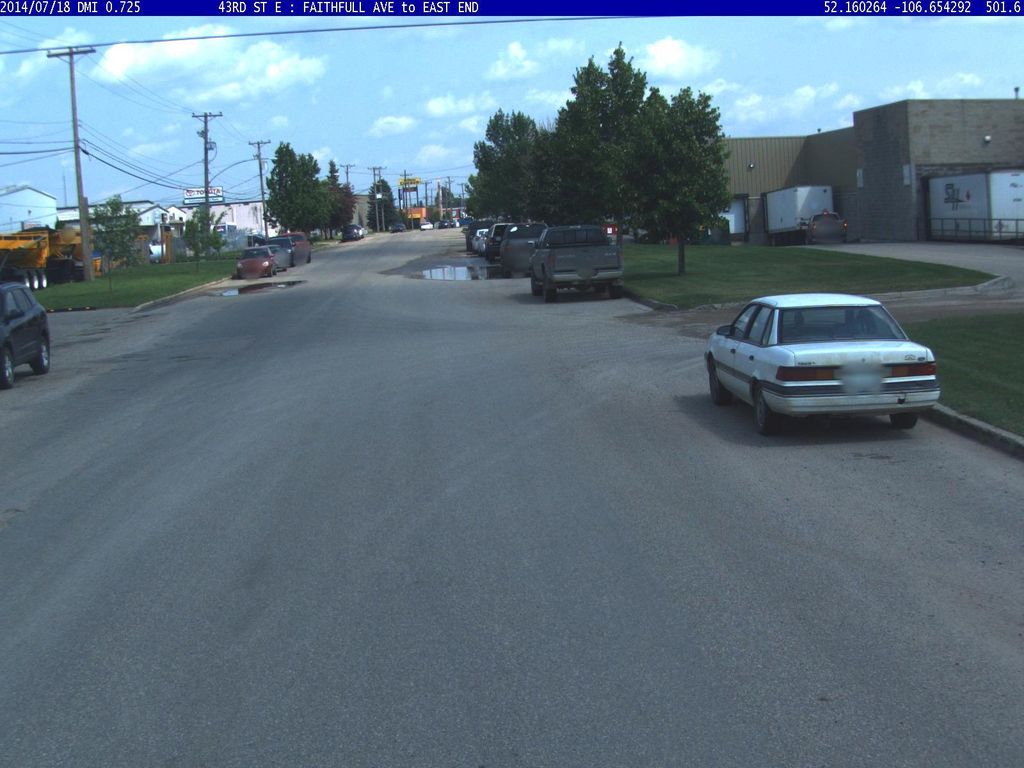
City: saskatoon